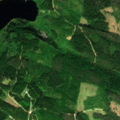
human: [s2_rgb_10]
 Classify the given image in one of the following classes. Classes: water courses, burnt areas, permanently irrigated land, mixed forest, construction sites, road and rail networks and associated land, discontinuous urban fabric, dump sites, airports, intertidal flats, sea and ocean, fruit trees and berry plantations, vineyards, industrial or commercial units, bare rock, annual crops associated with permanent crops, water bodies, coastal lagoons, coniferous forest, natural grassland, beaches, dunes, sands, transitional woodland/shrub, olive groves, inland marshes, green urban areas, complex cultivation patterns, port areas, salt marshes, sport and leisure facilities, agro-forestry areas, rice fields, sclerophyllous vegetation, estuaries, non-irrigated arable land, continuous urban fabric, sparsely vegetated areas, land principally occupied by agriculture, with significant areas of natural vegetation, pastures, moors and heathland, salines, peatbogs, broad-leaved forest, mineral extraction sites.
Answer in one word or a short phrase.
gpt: coniferous forest, mixed forest, water bodies